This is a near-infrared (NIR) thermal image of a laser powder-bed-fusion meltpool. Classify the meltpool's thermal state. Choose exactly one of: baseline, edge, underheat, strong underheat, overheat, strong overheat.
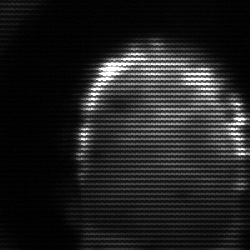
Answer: baseline